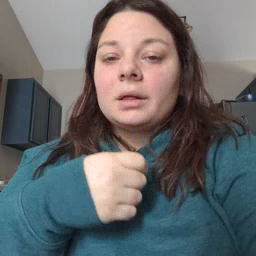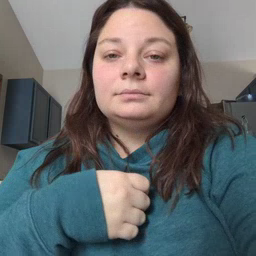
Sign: tongue